Interaction volume radius: 5 \u00c5
Interaction volume height: 10 \u00c5
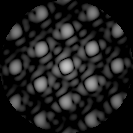
Disorder parameter: 0.08266